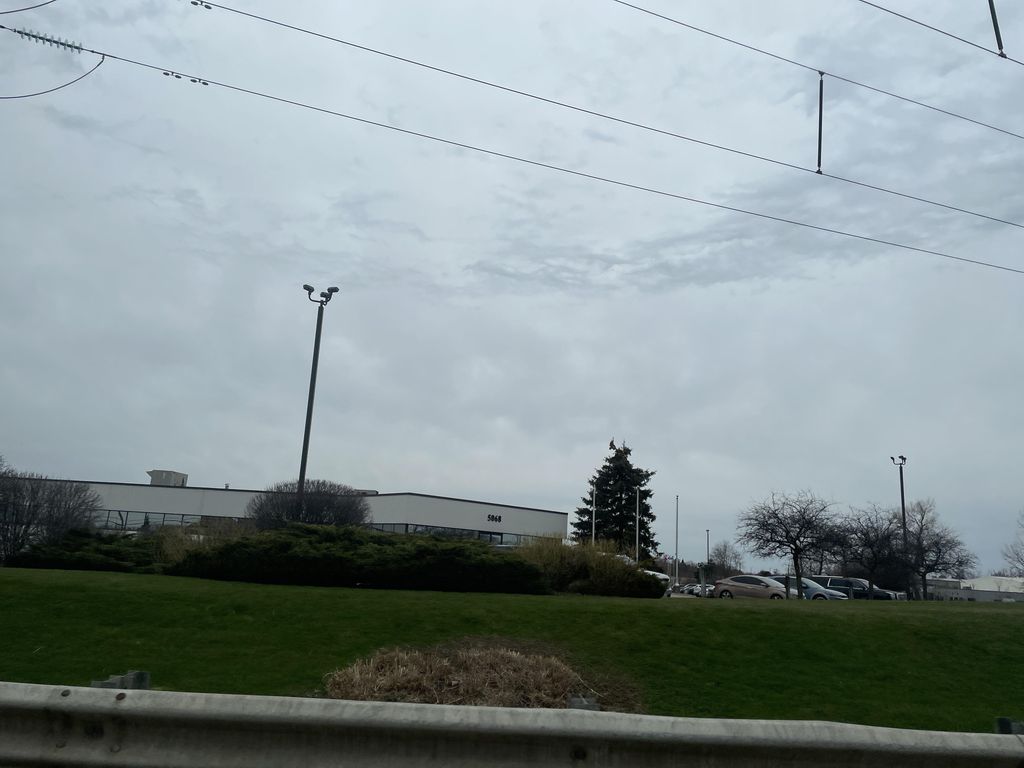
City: kitchener-waterloo